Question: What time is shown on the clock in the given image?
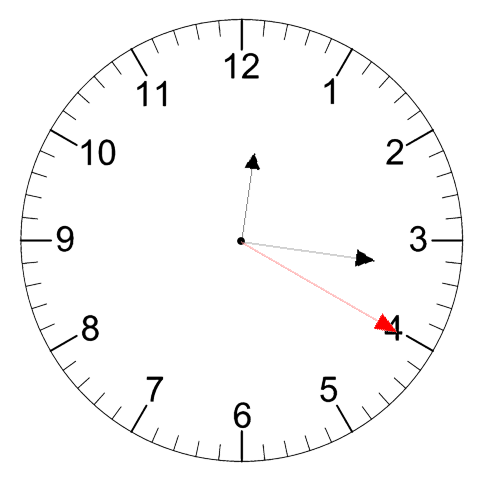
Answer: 12:16:20